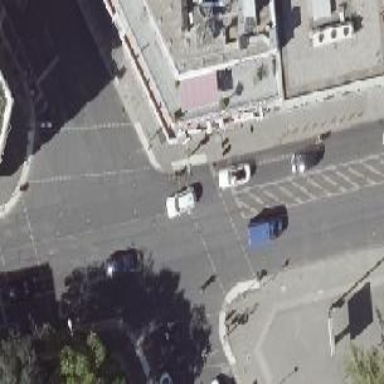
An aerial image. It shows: Road with traffic signals.